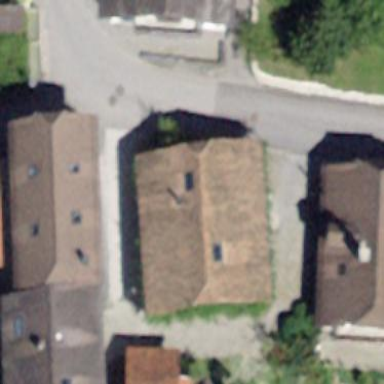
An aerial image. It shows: Detached building with half-hipped roof shape.